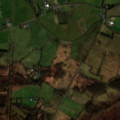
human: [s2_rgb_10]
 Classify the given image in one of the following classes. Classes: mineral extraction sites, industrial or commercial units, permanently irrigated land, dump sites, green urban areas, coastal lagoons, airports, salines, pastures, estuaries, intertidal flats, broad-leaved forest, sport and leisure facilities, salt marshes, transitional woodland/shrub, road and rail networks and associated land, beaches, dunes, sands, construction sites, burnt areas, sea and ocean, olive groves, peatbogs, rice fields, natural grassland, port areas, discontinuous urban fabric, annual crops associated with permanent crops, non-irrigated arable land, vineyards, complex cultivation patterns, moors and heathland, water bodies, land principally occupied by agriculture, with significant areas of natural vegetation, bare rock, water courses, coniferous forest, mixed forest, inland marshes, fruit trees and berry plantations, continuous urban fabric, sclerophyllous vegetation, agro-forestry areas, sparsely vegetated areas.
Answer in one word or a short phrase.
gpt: pastures, land principally occupied by agriculture, with significant areas of natural vegetation, coniferous forest, peatbogs